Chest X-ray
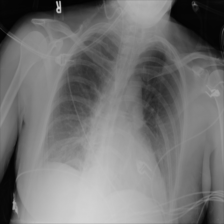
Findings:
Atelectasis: negative
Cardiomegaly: negative
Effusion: positive
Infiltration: positive
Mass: negative
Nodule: negative
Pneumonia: negative
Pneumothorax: negative
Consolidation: negative
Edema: negative
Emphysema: negative
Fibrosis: negative
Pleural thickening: negative
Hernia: negative